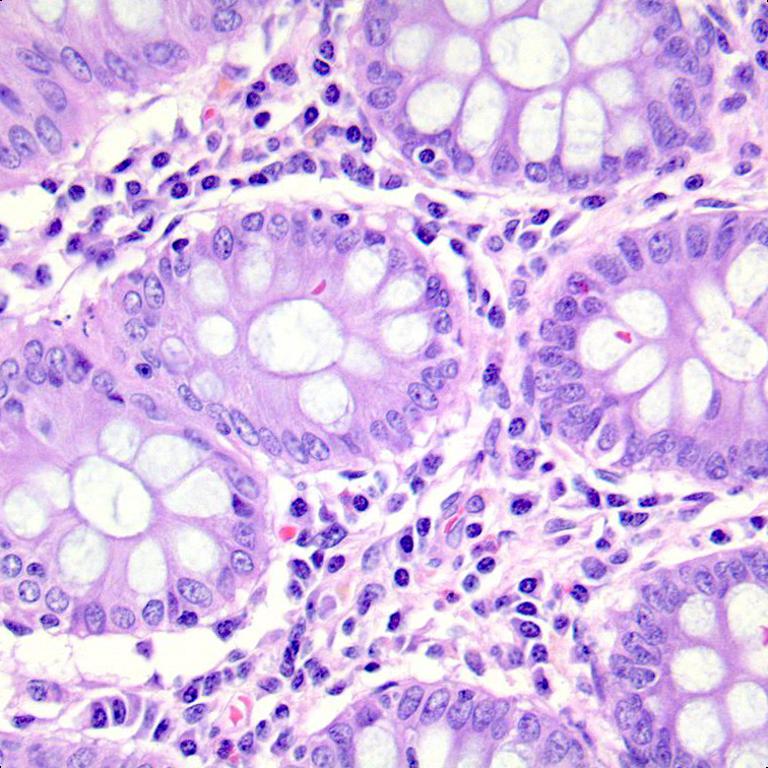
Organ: colon
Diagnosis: benign